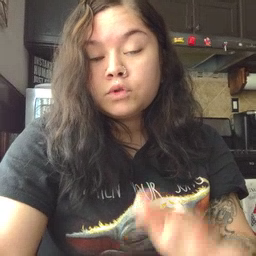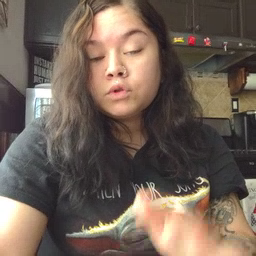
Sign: yourself